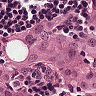
Metastatic tissue present: yes